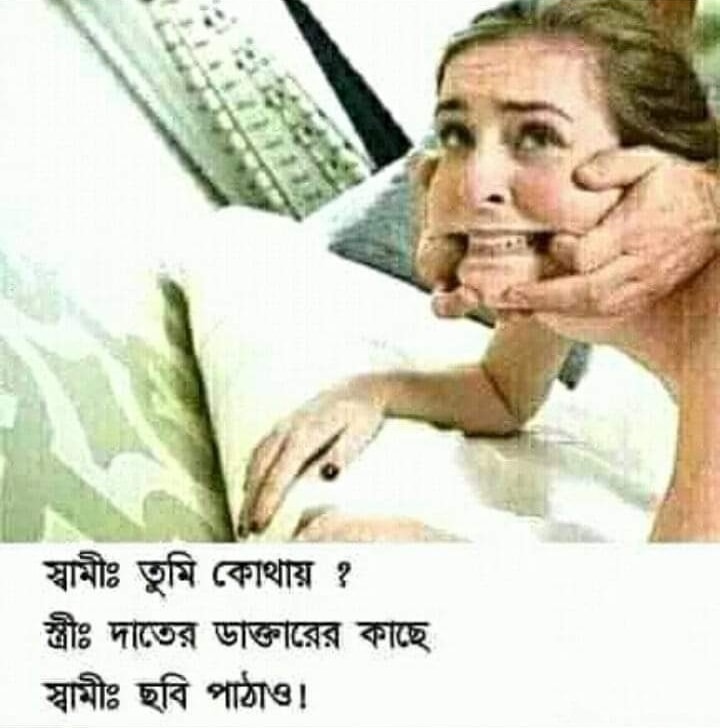
Caption:   স্বামী : তুমি কোথায়  ?    স্ত্রী : দাতের ডাক্তারের কাছে     স্বামী : ছবি পাঠাও !
Label: hate